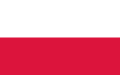
Flag of Poland